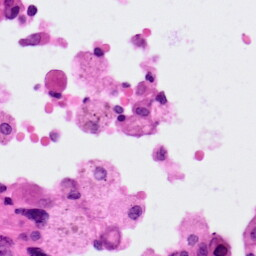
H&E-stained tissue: Lung